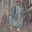
Label: 0